Field crop: tomato
Growth stage: 2
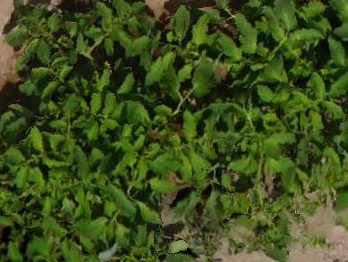
Species: tomato